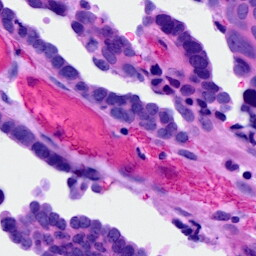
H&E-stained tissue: Ovarian